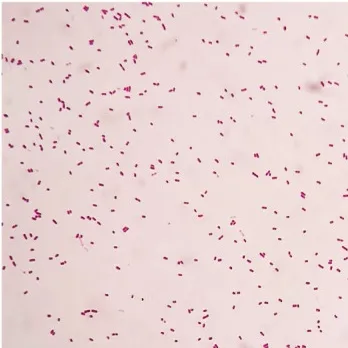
Colony characteristics of isolations from appendiceal purulent fluid. (D) The Gram-stained morphology of E. Coli (2000X). The white arrow indicates colonies of E. Coli, and the black arrow indicates colonies of P. Citronellolis.
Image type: chart (chart)